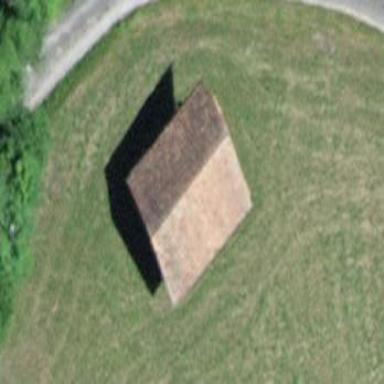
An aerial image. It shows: Rural barn.